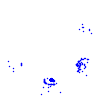
Particle: electron